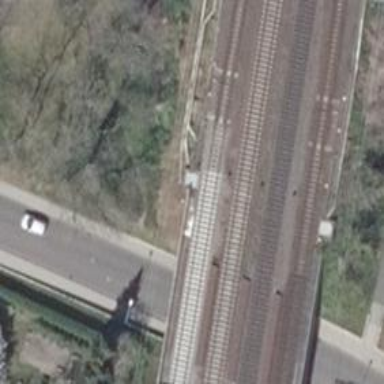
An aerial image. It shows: Railway with electrified contact lines.